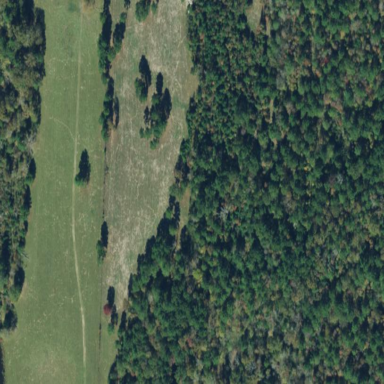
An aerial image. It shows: Pasture used as meadow.